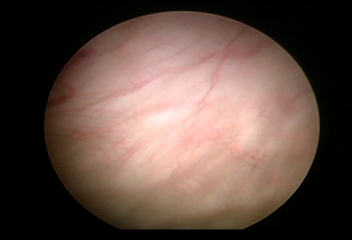
Modality: WLC
Class: Normal mucosa
Bladder cancer association: No